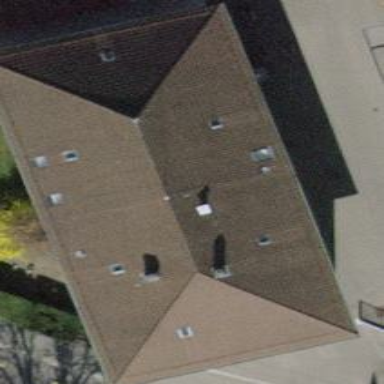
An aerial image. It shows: Apartment building with hipped roof covered in tiles.